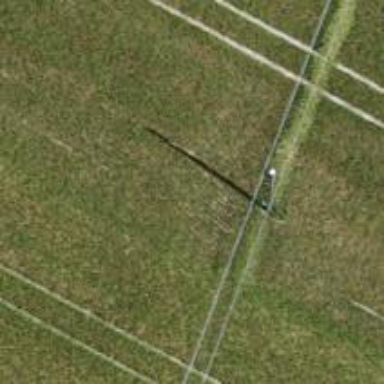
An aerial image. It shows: Power pole.